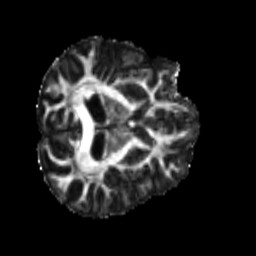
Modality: FA
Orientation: axial
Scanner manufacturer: siemens
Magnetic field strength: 3 T
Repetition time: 4 s
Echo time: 0.0594 s